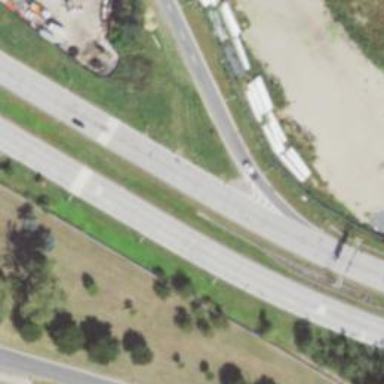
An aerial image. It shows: Asphalt trunk_link highway with jughandle junction.